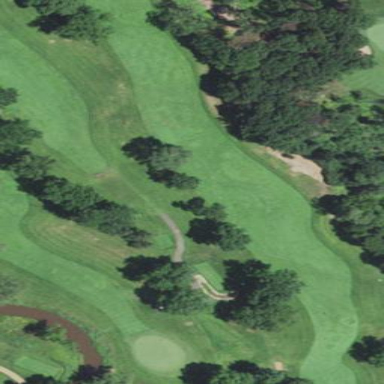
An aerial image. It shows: Grassy area designated as golf fairway.